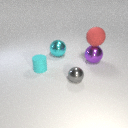
small gray metal sphere to the right of small cyan rubber cylinder